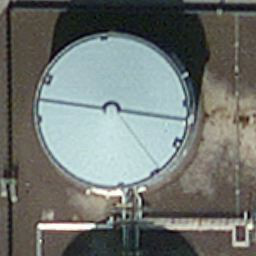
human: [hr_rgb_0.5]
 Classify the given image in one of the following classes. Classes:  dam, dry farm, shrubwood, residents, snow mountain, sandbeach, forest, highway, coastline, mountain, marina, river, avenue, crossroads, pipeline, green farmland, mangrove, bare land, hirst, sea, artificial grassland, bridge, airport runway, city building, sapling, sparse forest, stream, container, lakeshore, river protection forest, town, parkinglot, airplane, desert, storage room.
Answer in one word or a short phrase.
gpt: storage room